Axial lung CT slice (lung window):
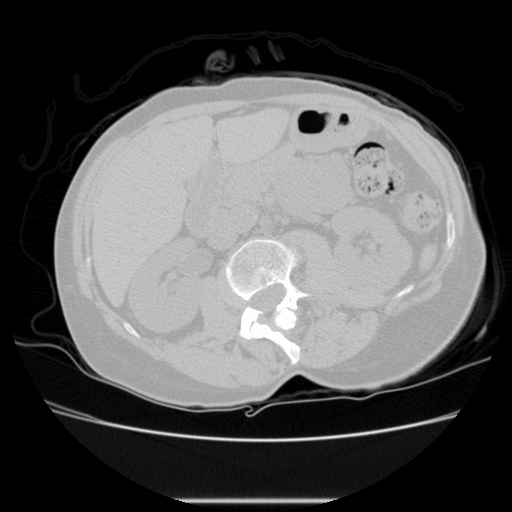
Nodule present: no